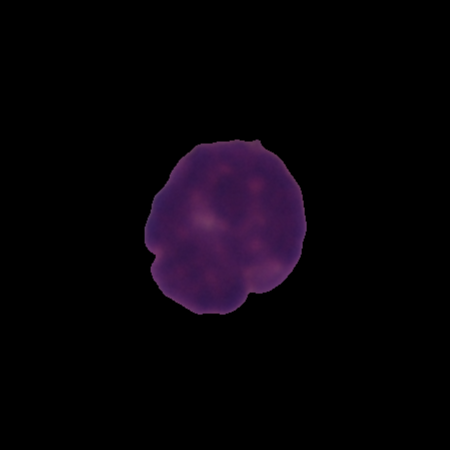
Label: healthy